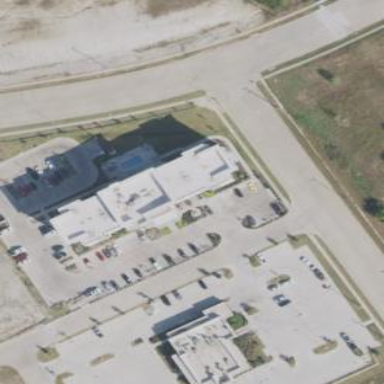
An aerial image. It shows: Hotel building.